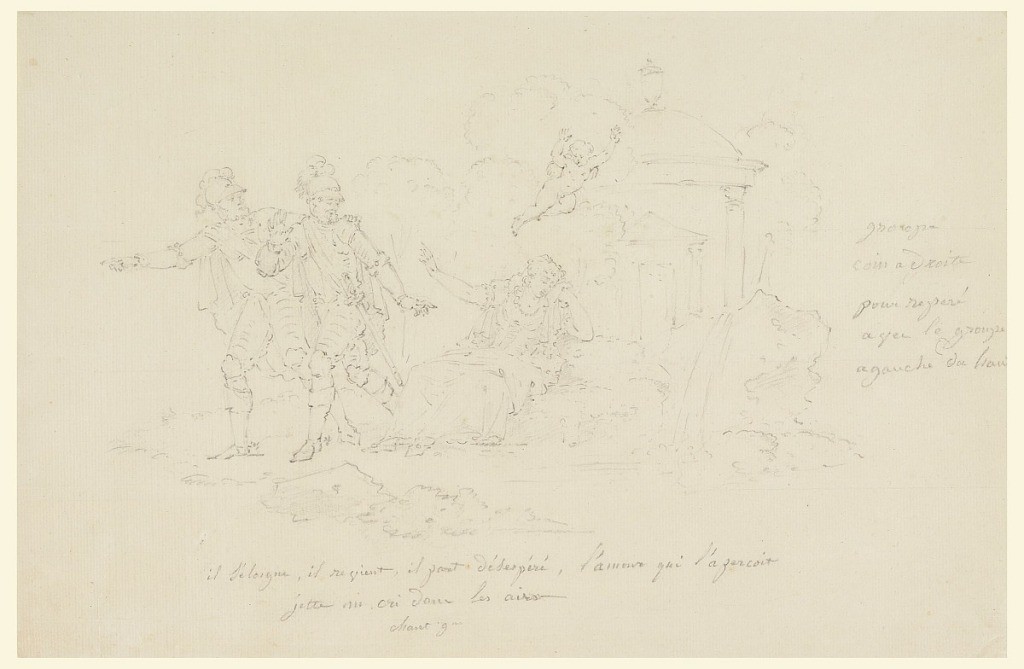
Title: Sketches for Scenes Four and Five of Cartoon for Cotton Printing: L'Histoire de Henri IV
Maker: Hartmann et Fils, Munster, France
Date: ca. 1820
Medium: Graphite on cream-colored paper, mounted
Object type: Drawing
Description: Island scene from Voltaire's epic, La Henriade. Henri IV taking leave of his mistress, Gavrielle d'Estrées, before the Temple of Love, returns with his friend Duplessis-Mornay, to the army.